Question: My scenario:
I navigate to a login page.
I put in a known username with a bad password.
ZAP picks this up no issue.
I select the POST to the login page.
I find the lines that contain the Username and password. The password:
ctl00%24ContentPlaceHolder1%24cpLoginAspx%24ctl00%24LoginControl1%24LTLogin%24Password=12345&
I highlight the 12345 and right click to select Fuzz.
I had put in a custom list with the correct password for the test account and I select that.
When I do, it works its way through the list as I expected. Changing the 12345 to the various options in the list.
But, when it gets to the word I KNOW is the correct password. It does nothing different to alert me that it was correct. The password in this case was Password5. I expected that it would reflect or something showing it was directed to a new page. But, that happens for 'password' which is not correct for the test user.
I see this in the Fuzzer tab:

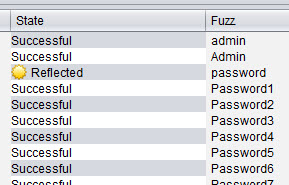
Answer: OK, I think the first point you're raising is that ZAP doesnt pick up that you've tried an invalid password. That is not a security risk - you supplied a bad password, the app didnt let you in. Everything's working as it should.
ZAP will only alert you of vulnerabilities via the active or passive scanners.
The fuzzer is for manual testing. If we work out a way to automate the detection of a vulnerability then we put that in the active or passive scanners :)
So you have to interpret the fuzzer results rather than expect ZAP to do that for you.
In any case, successfully logging in is not a vulnerability (in ZAPs terms).
What the fuzzer will tell you is if the string you supplied was included in the response (which is useful when looking for XSSs), the response code, the time taken and the response length.
When logging in I'd expect that the response length would be significantly different, so one option would be to look for a response with a length significantly different to the others.
However the easiest option is probably to search the fuzz results.
To do this go to the Search tab, select 'Fuzz Results' in the pull down and either search for a string that you know will be shown when you successfully log in, or do in inverse search for a string that you know will be shown when you fail to login.
Does that help?
Note that we do have a load of info on the ZAP wiki, including videos, FAQs and much more: <URL>
BTW we do have a ZAP user group which is intended for exactly these sort of questions: <URL>
You can also access it via the ZAP 'Online / ZAP User Group' menu item.
I try to keep an eye on forums, but there are so many that some questions are bound to slip through.
If anyone can suggest how I can convince people to use the ZAP user group (which all the ZAP developers subscribe to) instead of general purpose forums like this (which is very useful for other questions) then I'd be very grateful :)
Simon (ZAP Project Lead)